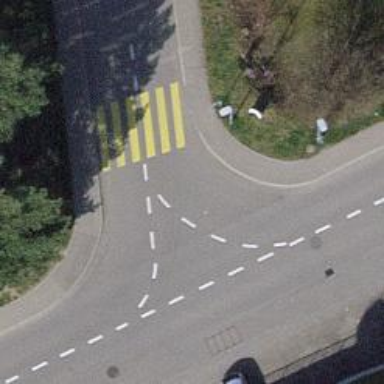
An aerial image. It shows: Uncontrolled zebra crossing on the road.